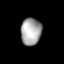
Tissue: lung
Cell type: Fibroblasts
Senescence score: 0.6374
Nuclear area (px): 548
Mean DAPI intensity: 166.314